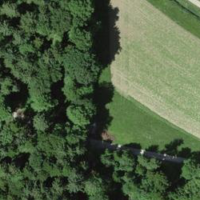
EUNIS habitat code: 43
Species observed at this site:
Silene dioica
Impatiens parviflora